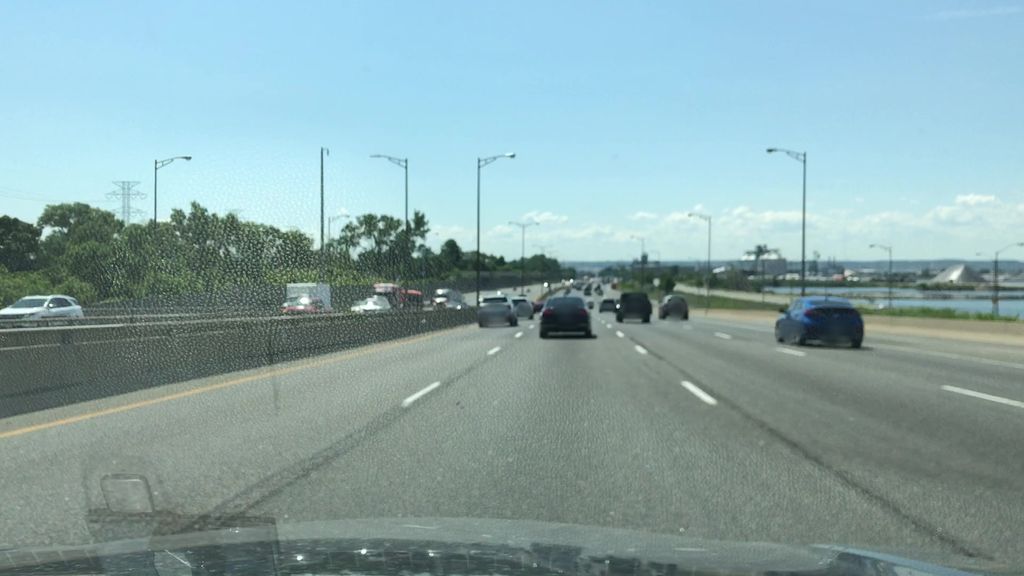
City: hamilton